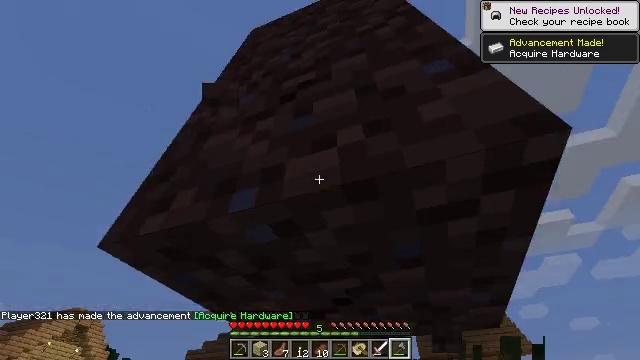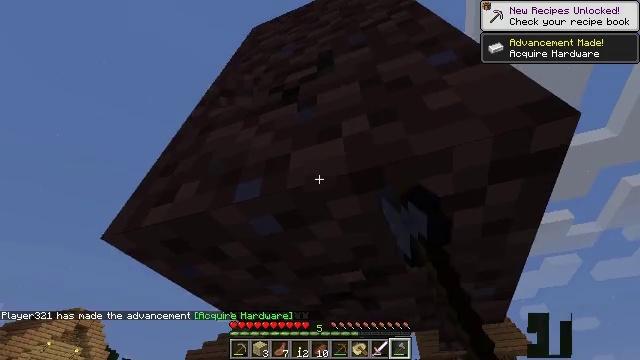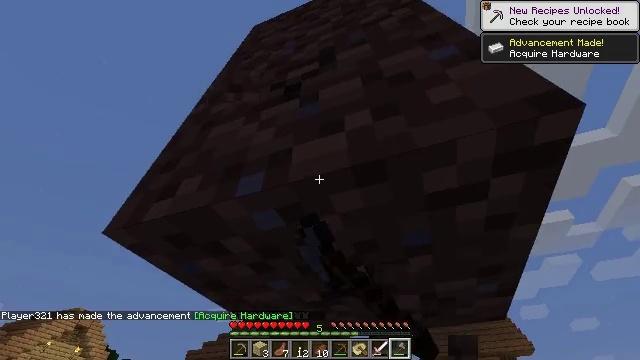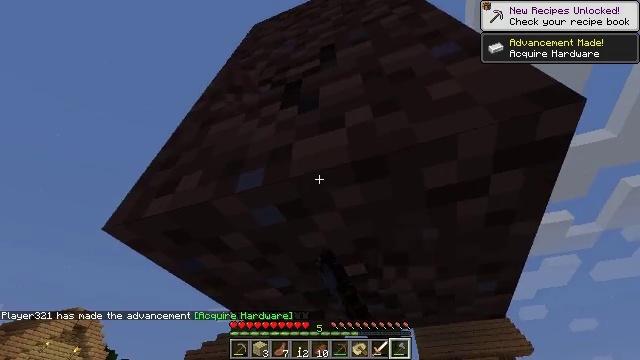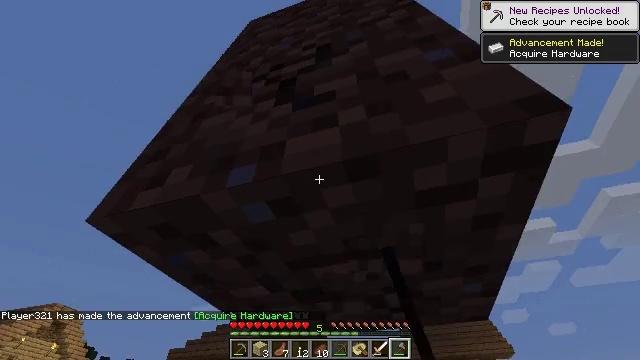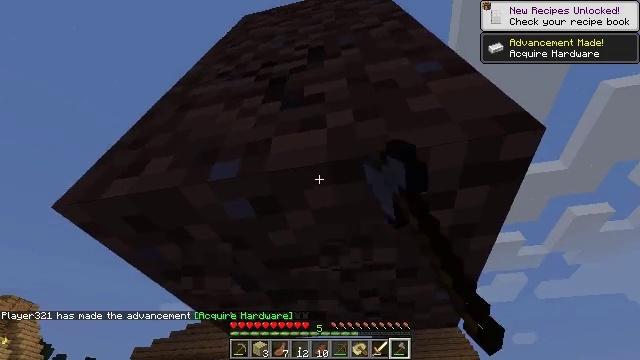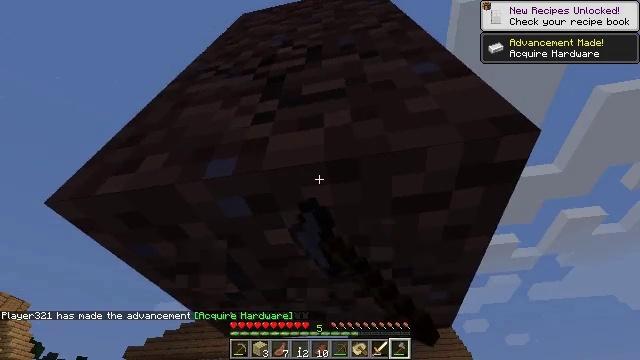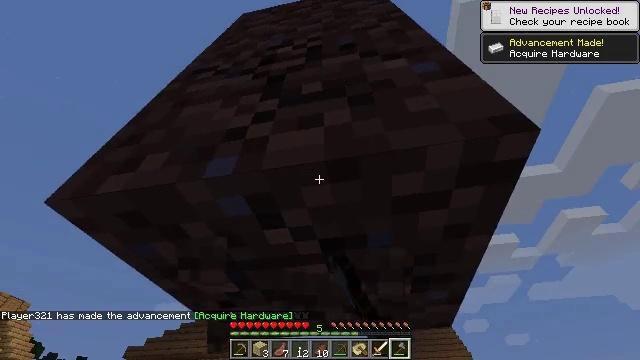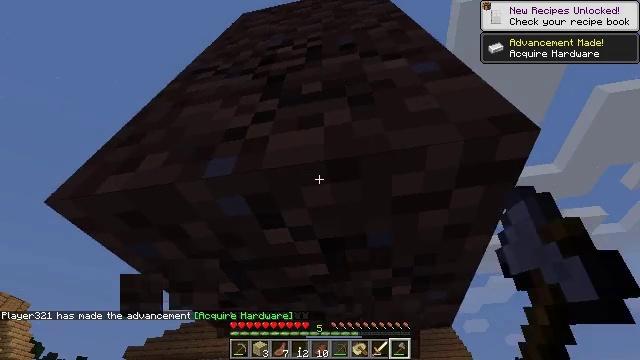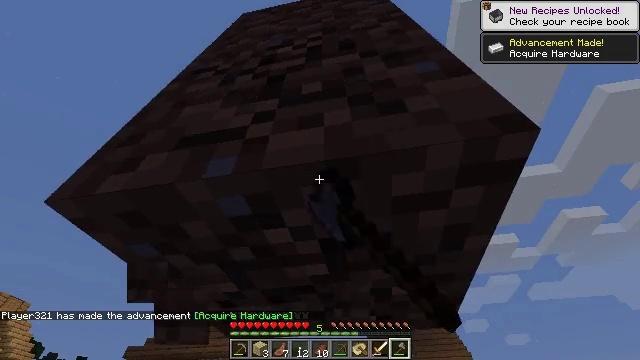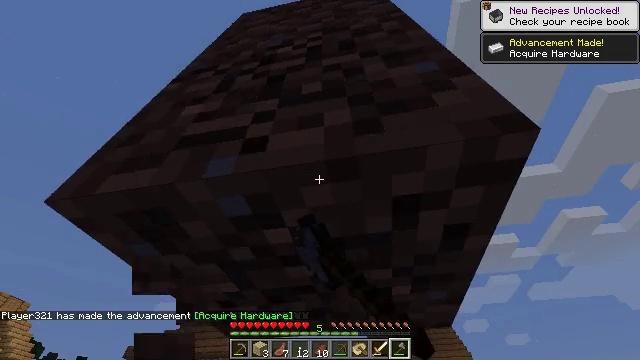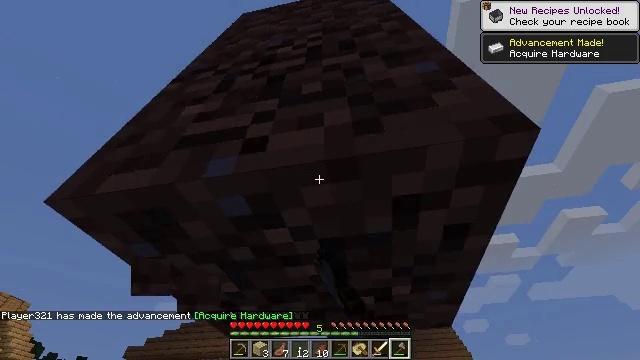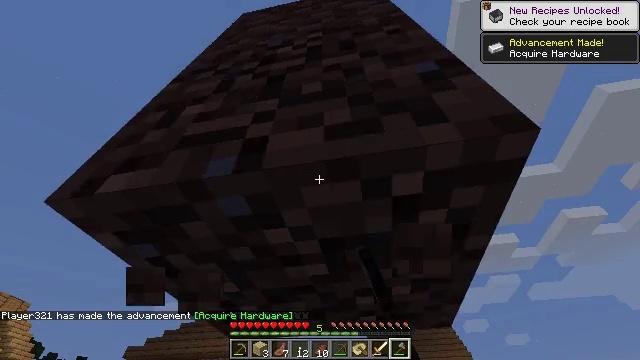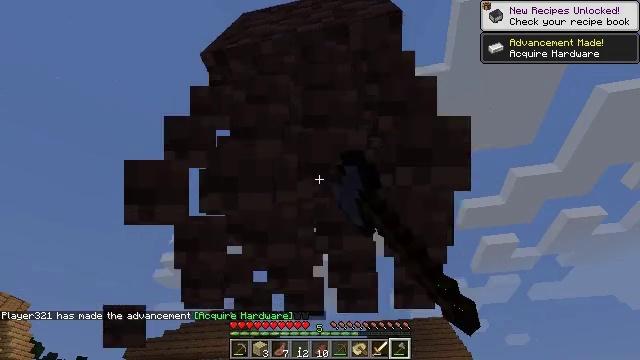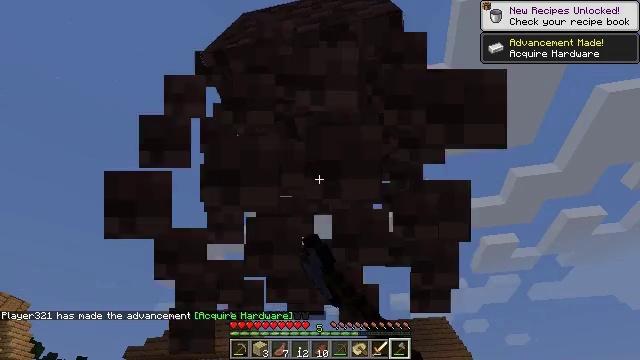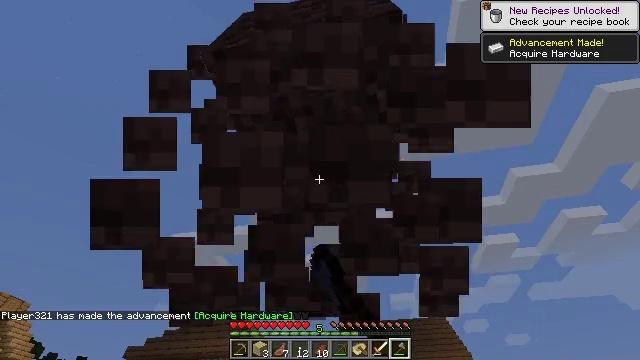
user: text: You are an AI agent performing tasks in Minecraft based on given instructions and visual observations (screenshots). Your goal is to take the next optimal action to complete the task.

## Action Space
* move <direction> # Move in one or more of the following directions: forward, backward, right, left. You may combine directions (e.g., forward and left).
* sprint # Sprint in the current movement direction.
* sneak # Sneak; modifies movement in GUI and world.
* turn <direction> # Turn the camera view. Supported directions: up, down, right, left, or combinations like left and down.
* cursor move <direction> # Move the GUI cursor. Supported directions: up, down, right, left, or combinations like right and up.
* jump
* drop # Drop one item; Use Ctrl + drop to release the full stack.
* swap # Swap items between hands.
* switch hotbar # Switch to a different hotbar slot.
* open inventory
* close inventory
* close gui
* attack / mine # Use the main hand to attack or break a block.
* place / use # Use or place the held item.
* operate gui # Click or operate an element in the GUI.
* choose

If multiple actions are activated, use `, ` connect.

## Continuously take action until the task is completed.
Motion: motion action
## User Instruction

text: Gather dirt.
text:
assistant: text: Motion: attack / mine
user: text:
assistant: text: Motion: attack / mine
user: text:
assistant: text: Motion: attack / mine
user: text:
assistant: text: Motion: turn right, attack / mine
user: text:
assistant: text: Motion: turn right, attack / mine
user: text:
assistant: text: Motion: turn right, attack / mine
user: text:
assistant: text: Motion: attack / mine
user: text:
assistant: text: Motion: attack / mine
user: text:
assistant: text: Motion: attack / mine
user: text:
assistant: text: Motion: attack / mine
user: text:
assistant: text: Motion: attack / mine
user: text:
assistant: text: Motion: attack / mine
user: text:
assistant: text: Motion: attack / mine
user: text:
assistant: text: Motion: attack / mine
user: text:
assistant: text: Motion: attack / mine
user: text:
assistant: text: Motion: attack / mine
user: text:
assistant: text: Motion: attack / mine
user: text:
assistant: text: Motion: attack / mine
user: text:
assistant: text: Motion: attack / mine
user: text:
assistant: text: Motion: move forward, attack / mine, jump
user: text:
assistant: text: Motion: move forward, attack / mine, jump
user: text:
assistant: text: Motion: move forward, attack / mine, jump
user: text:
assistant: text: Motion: move forward, attack / mine
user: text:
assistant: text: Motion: move forward, attack / mine
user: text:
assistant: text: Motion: move forward, attack / mine
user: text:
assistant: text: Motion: attack / mine
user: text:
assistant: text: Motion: attack / mine
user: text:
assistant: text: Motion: attack / mine
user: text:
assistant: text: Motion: attack / mine
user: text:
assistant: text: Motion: attack / mine